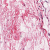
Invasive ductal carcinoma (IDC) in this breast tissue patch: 0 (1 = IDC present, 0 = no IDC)